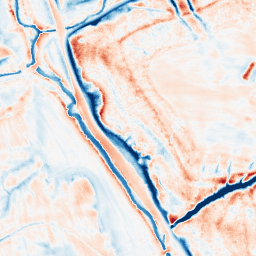
Category: trend_removal
Decomposition family: local_polynomial
Decomposition parameters: window_size: 21
degree: 3
Upsampling method: sinc_hamming
Upsampling parameters: scale: 2
kernel_size: 16
Upsampling scale: 2